Aerial crown-view tile of a tropical tree (Barro Colorado Island, Panama), acquired 20250818:
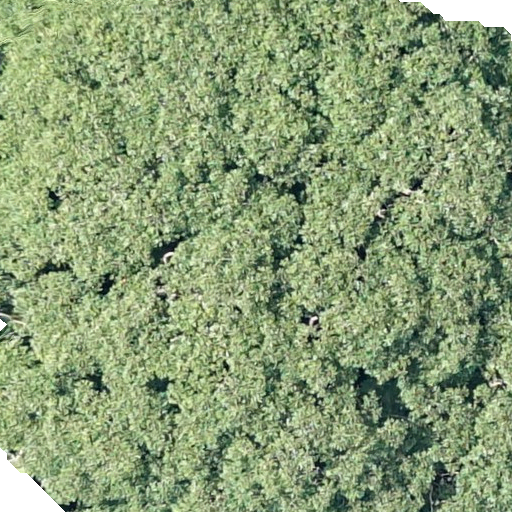
Species: Dipteryx oleifera
GBIF accepted scientific name: Dipteryx oleifera
Crown area: 542.552 m²